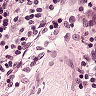
Metastatic tissue present: no